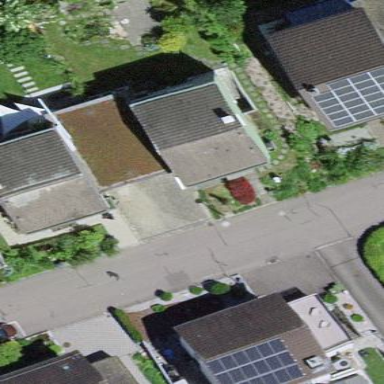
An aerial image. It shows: Semi-detached house.